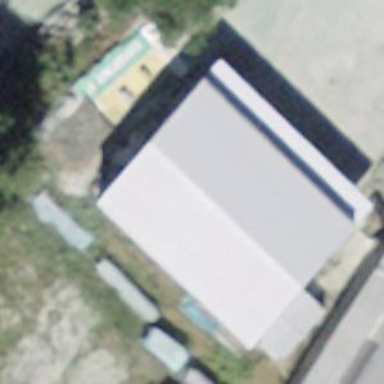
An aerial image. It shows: Industrial building.